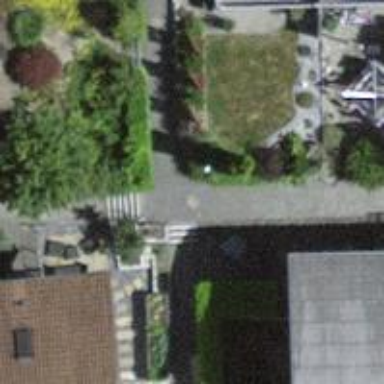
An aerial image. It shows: Road with steps.